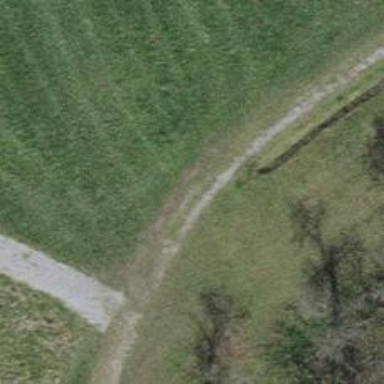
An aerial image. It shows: Gravel track of grade3 type.